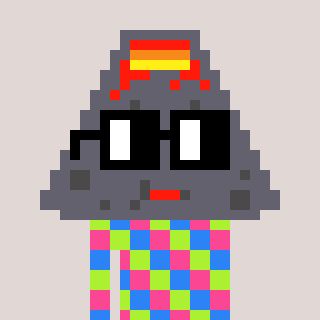
a pixel art character with square black glasses, a volcano-shaped head and a darkbrown-colored body on a warm background